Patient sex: F
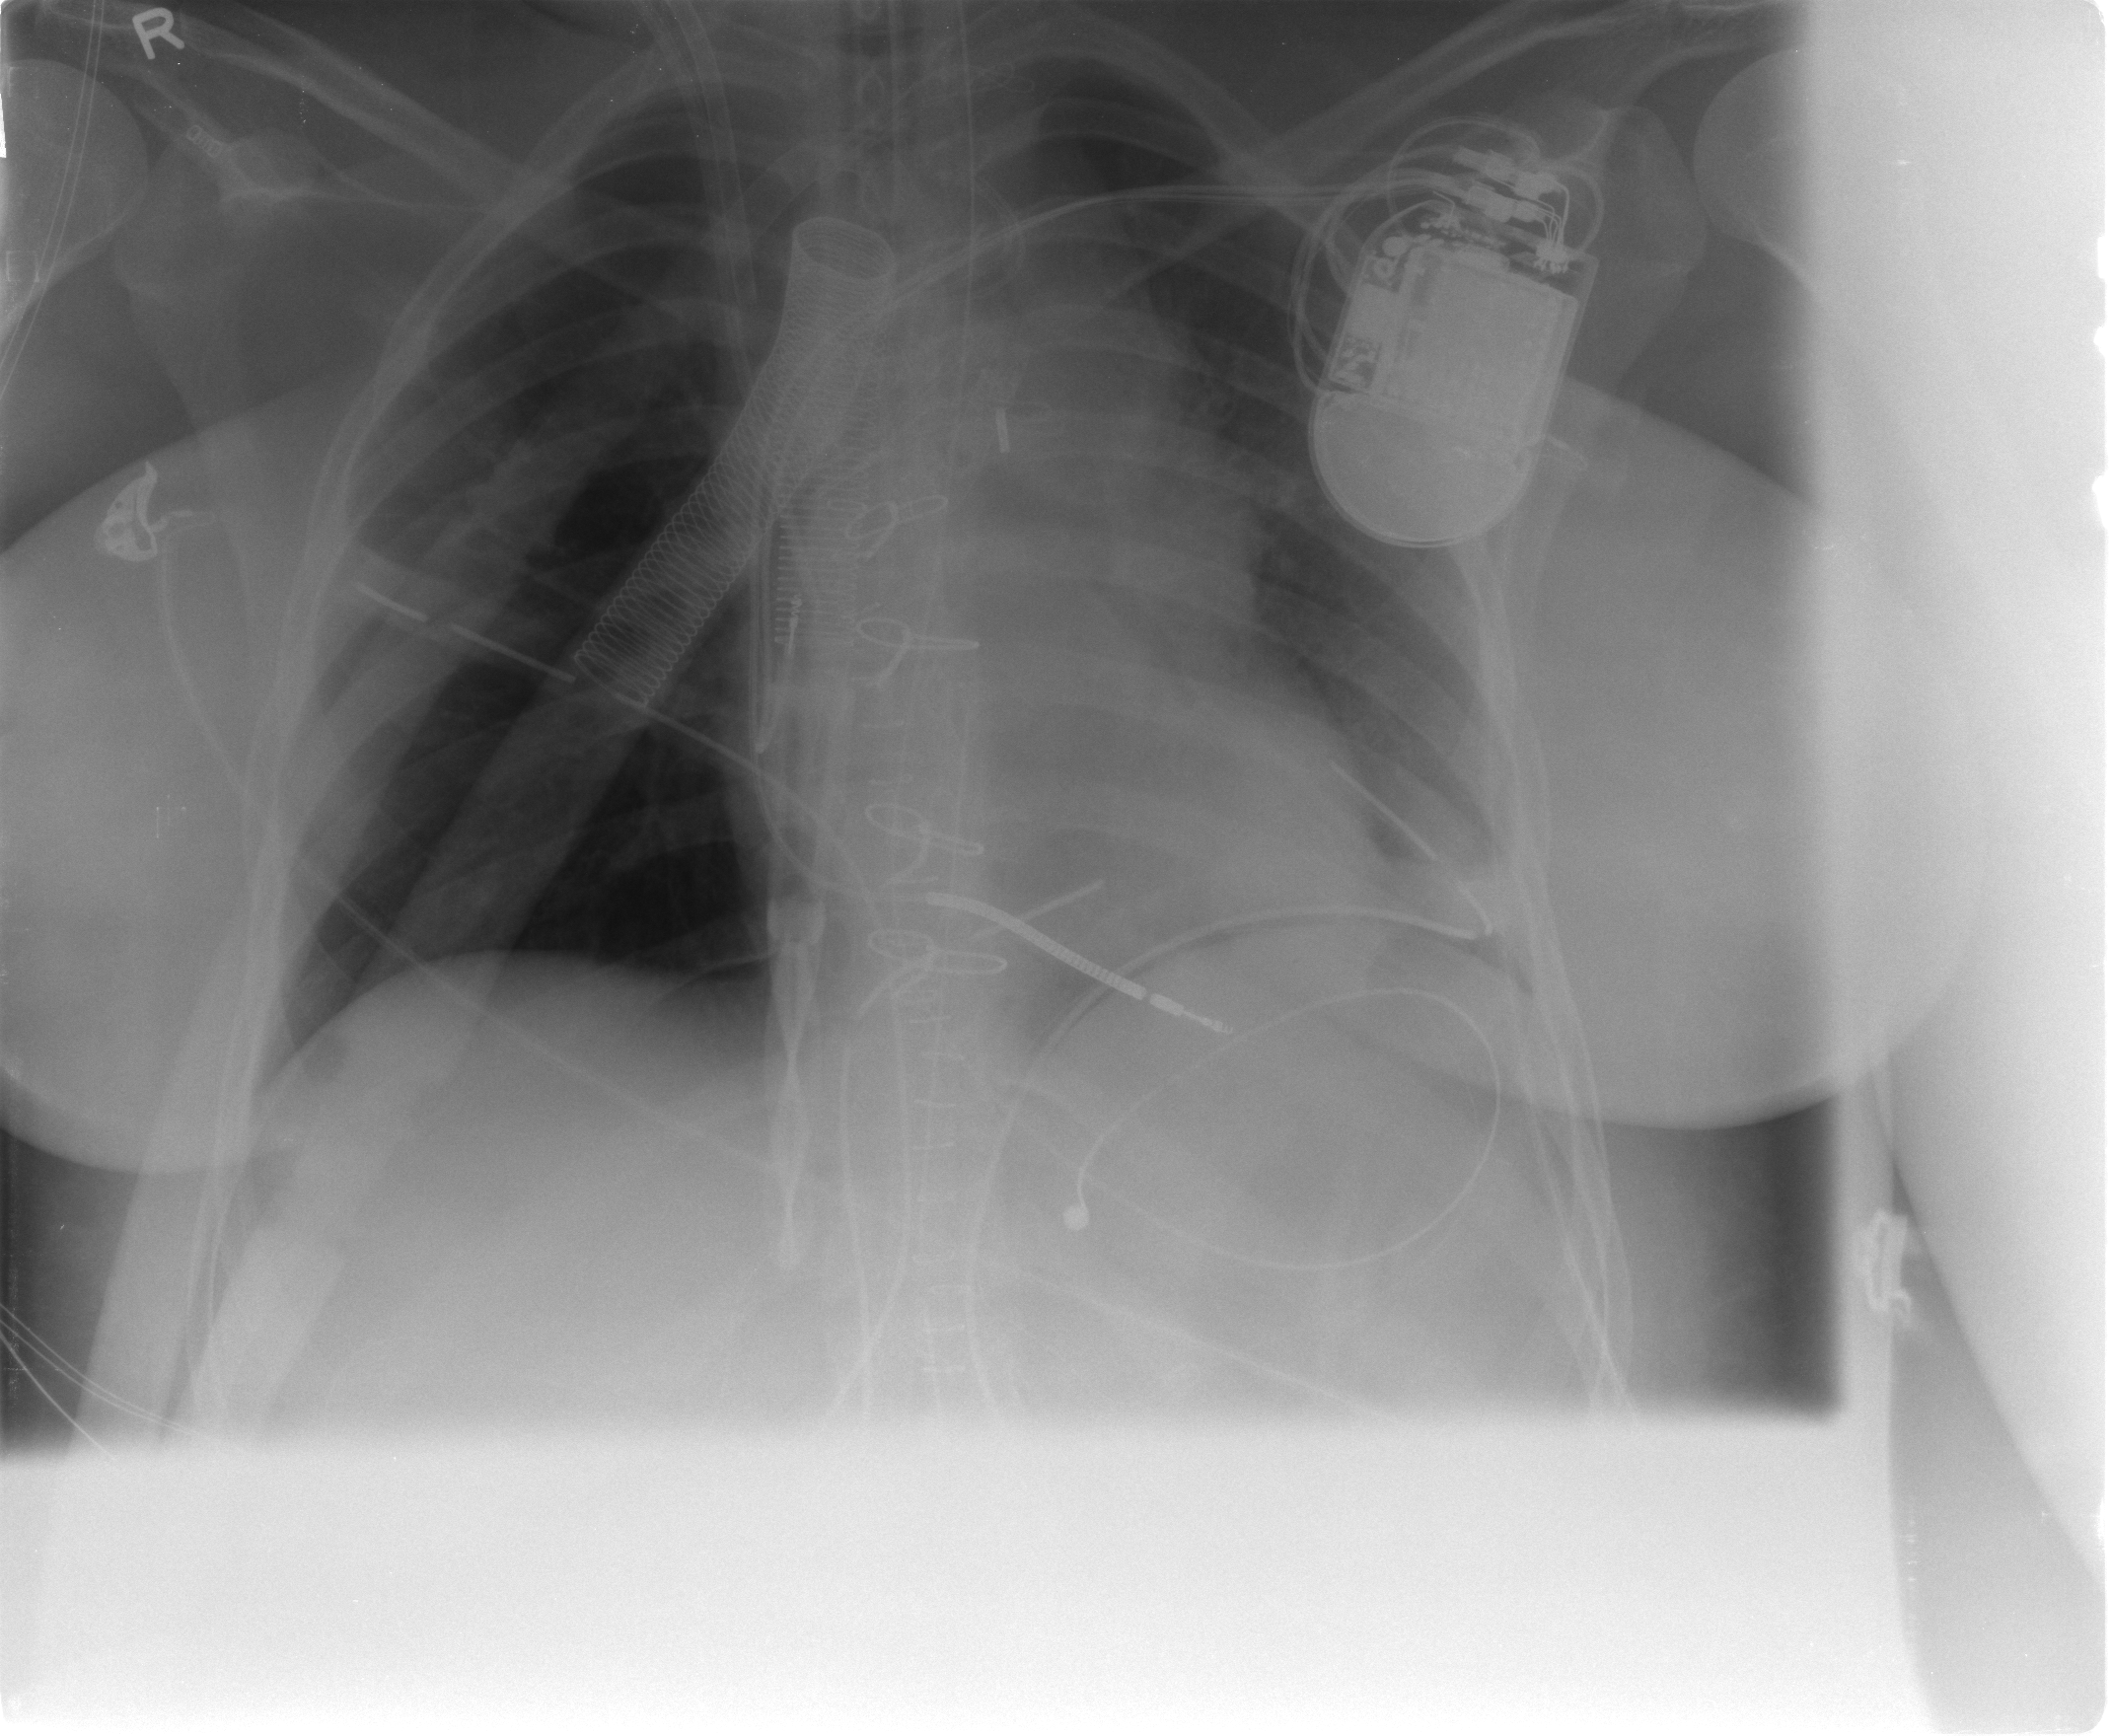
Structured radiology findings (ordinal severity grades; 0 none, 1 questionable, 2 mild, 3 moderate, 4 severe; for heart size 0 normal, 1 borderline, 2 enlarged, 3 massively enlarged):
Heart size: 0
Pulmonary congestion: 2
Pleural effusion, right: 0
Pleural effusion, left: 0
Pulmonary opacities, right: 0
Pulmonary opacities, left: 2
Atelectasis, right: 0
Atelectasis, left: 2